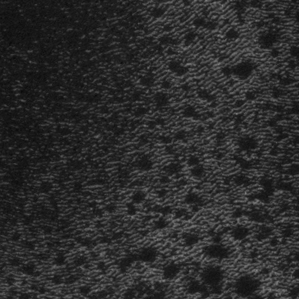
Label: frost